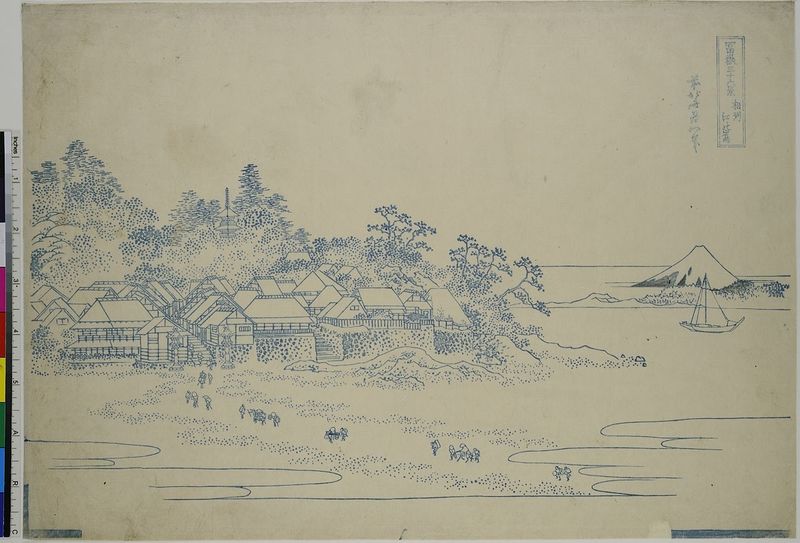
Titel: Enoshima bei Kamakura in der Provinz Soshu, Blatt 27 aus der Serie: 36 Ansichten des Fuji
Künstler: Katsushika Hokusai
Standort: Hamburg
Institution: Museum für Kunst und Gewerbe Hamburg
Schlagwörter: berg, blau, bauern, holzschnitt, schiff, segelboot, segelschiff, berge, gebirge, dorf, japanisch, bucht, vulkan, druckgraphik, druckgrafik, holzdruck, leinwand, tinte, landwirtschaft, zeit, fjord, edo, fuji, reproduktionen, volcano, druckerzeugnisse, segeljacht, segelyacht, küste, förde, volcan, probedruck, sagami, ryu